Question: I have 'excel ad-in project' and i'm 'fetching values from excel' file like below by giving
'index of sheet row'.
'''
rowValue.Columns.Value2[1, 1];
rowValue.Columns.Value2[1, 2];
'''
> Instead of giving sheet row numbers how can I get values based on Row Header Text?

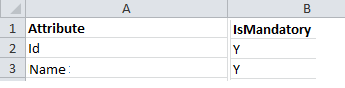
Answer: I actually make my own VBA function called GetColumn. It simply iterates through each column in row 1 until it reaches a cell with the text of rsHeading. Just pass in the name of the heading you are looking for, and the function will return the column number of the heading.
'''
Public Function GetColumn(ByRef rsHeading As String) As Long
Dim lResult As Long, i As Long
lResult = 0
For i = 1 To 255
If Me.Cells(1, i) = "" Then 'end of headings reached'
lResult = i
ElseIf InStr(Me.Cells(1, i), rsHeading) > 0 Then 'as long as the heading contains the text; it doesn't have to exactly equal that text'
lResult = i
End If
If lResult <> 0 Then
Exit For
End If
Next i
GetColumn = lResult
End Function
'''
In your example, I would then call the function like so:
'''
rowValue.Columns.Value2[1, GetColumn("Attribute")];
rowValue.Columns.Value2[1, GetColumn("IsMandatory")];
'''